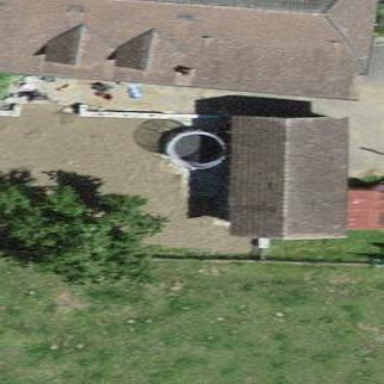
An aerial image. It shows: Shed building.